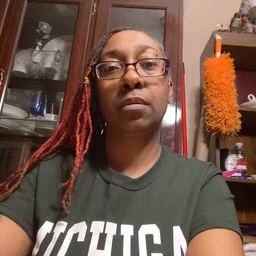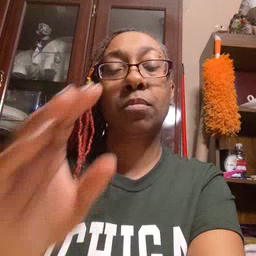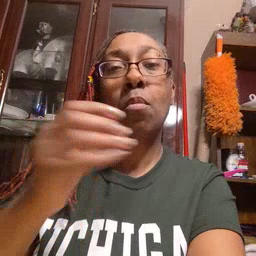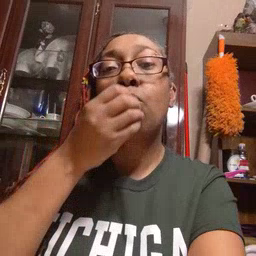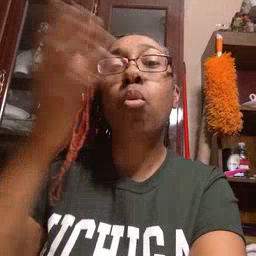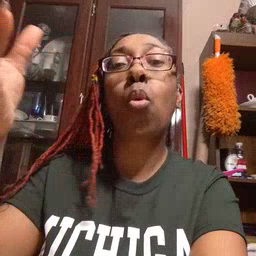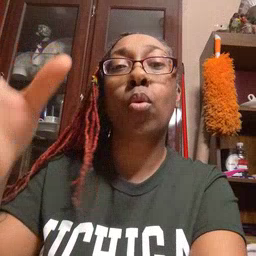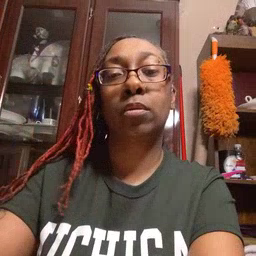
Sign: blow